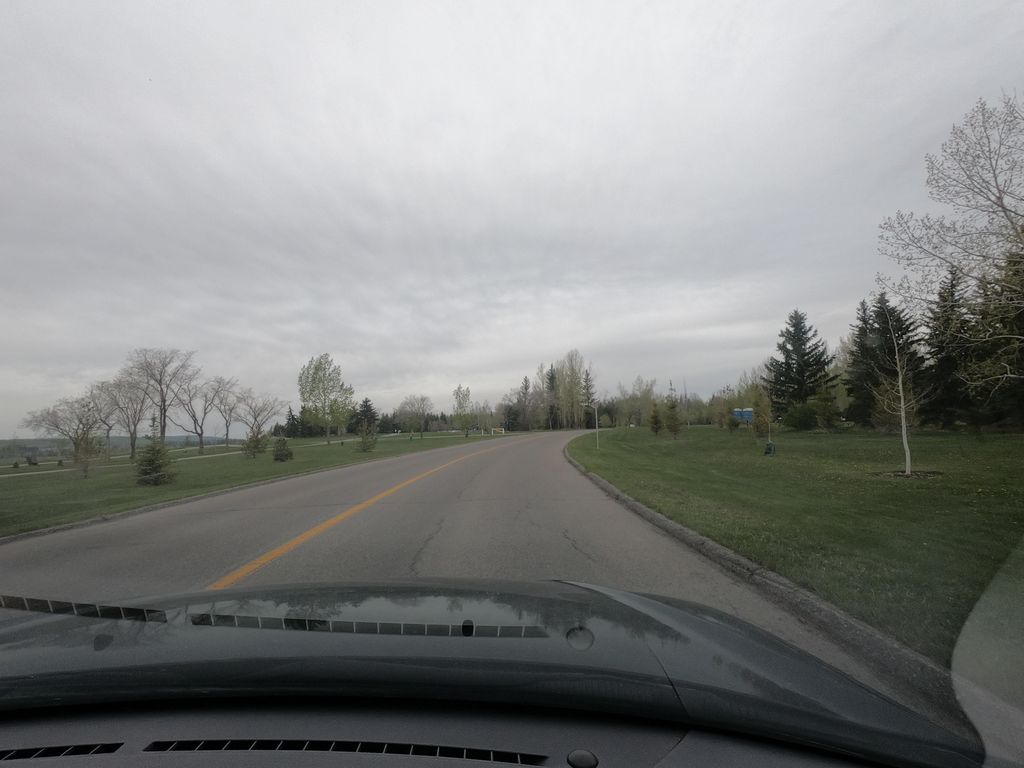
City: calgary